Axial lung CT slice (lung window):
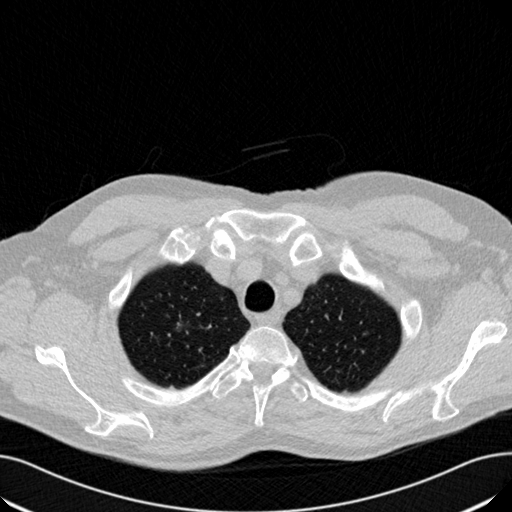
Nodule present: no